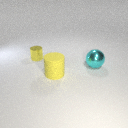
small yellow metal cylinder to the left of large yellow rubber cylinder